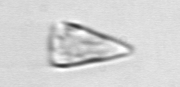
Label: Licmophora